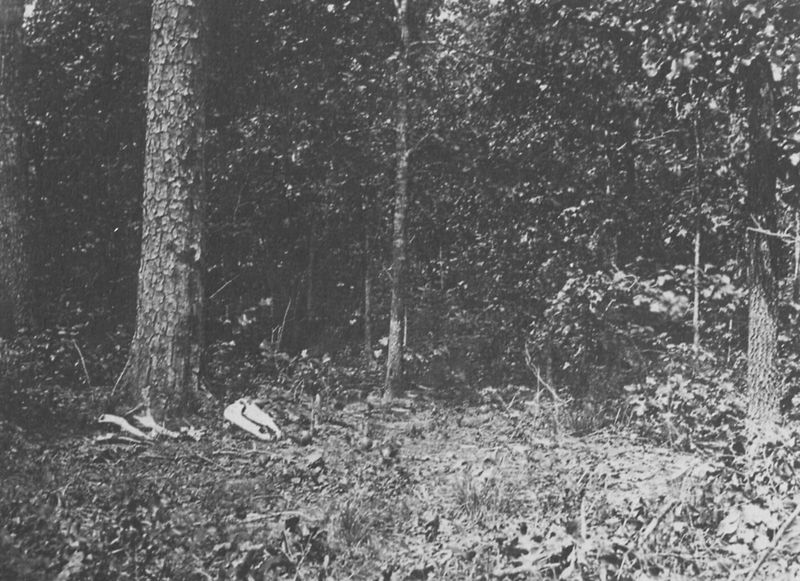
Titel: Der Schauplatz von General McPhersons Tod
Künstler: George N. Barnard
Schlagwörter: baum, blätter, dunkel, kopf, laub, nackt, schatten, weiß, baumstämme, bäume, landschaft, äste, ausschnitt, braun, grau, hell, holz, licht, schwarz, gras, tier, weg, wiese, schädel, tod, tot, baumstamm, birken, erde, natur, schilf, stamm, strauch, zweige, busch, büsche, gebüsch, sonne, sträucher, boden, blatt, pflanze, pflanzen, wald, pferd, schuppen, stock, stillleben, liegen, ort, kuh, rind, rast, stämme, detail, nackte, dünn, unscharf, waldrand, foto, fotografie, photographie, knochen, vanitas, wei, belichtung, vergänglichkeit, zweig, lichtung, rippen, schwarz-weiß, fichte, nadelbaum, tanne, photo, leben, skelett, zähne, verschwommen, unterholz, hirsch, kiefer, sterben, geäst, dickicht, rinde, dante, unfall, dornen, laubbäume, urwald, fichten, pferdekopf, wildnis, eiche, gesträuch, gestrüpp, fotographie, ochse, stier, unheimlich, baäume, gerippe, skellett, photografie, archäologie, teile, kadaver, dinosaurier, vertrocknet, büsch, russe, skellet, fund, schwazweiß, tatort, borkr, fundort, gehemnis, szämme, waldwiese, dünner baum